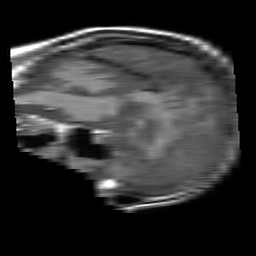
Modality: T1w
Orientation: sagittal
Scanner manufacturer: philips
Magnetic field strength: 1.5 T
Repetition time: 0.55 s
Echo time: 0.015 s